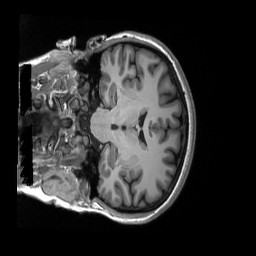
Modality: T1w
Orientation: coronal
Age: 26